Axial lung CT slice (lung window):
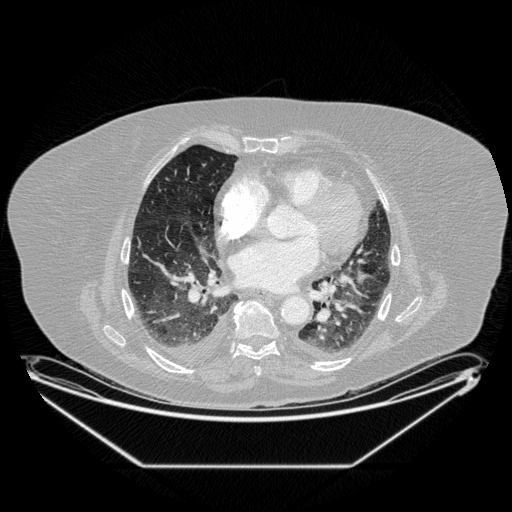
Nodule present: no